Interaction volume radius: 10 \u00c5
Interaction volume height: 15 \u00c5
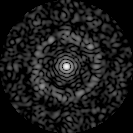
Disorder parameter: 0.8047